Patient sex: M
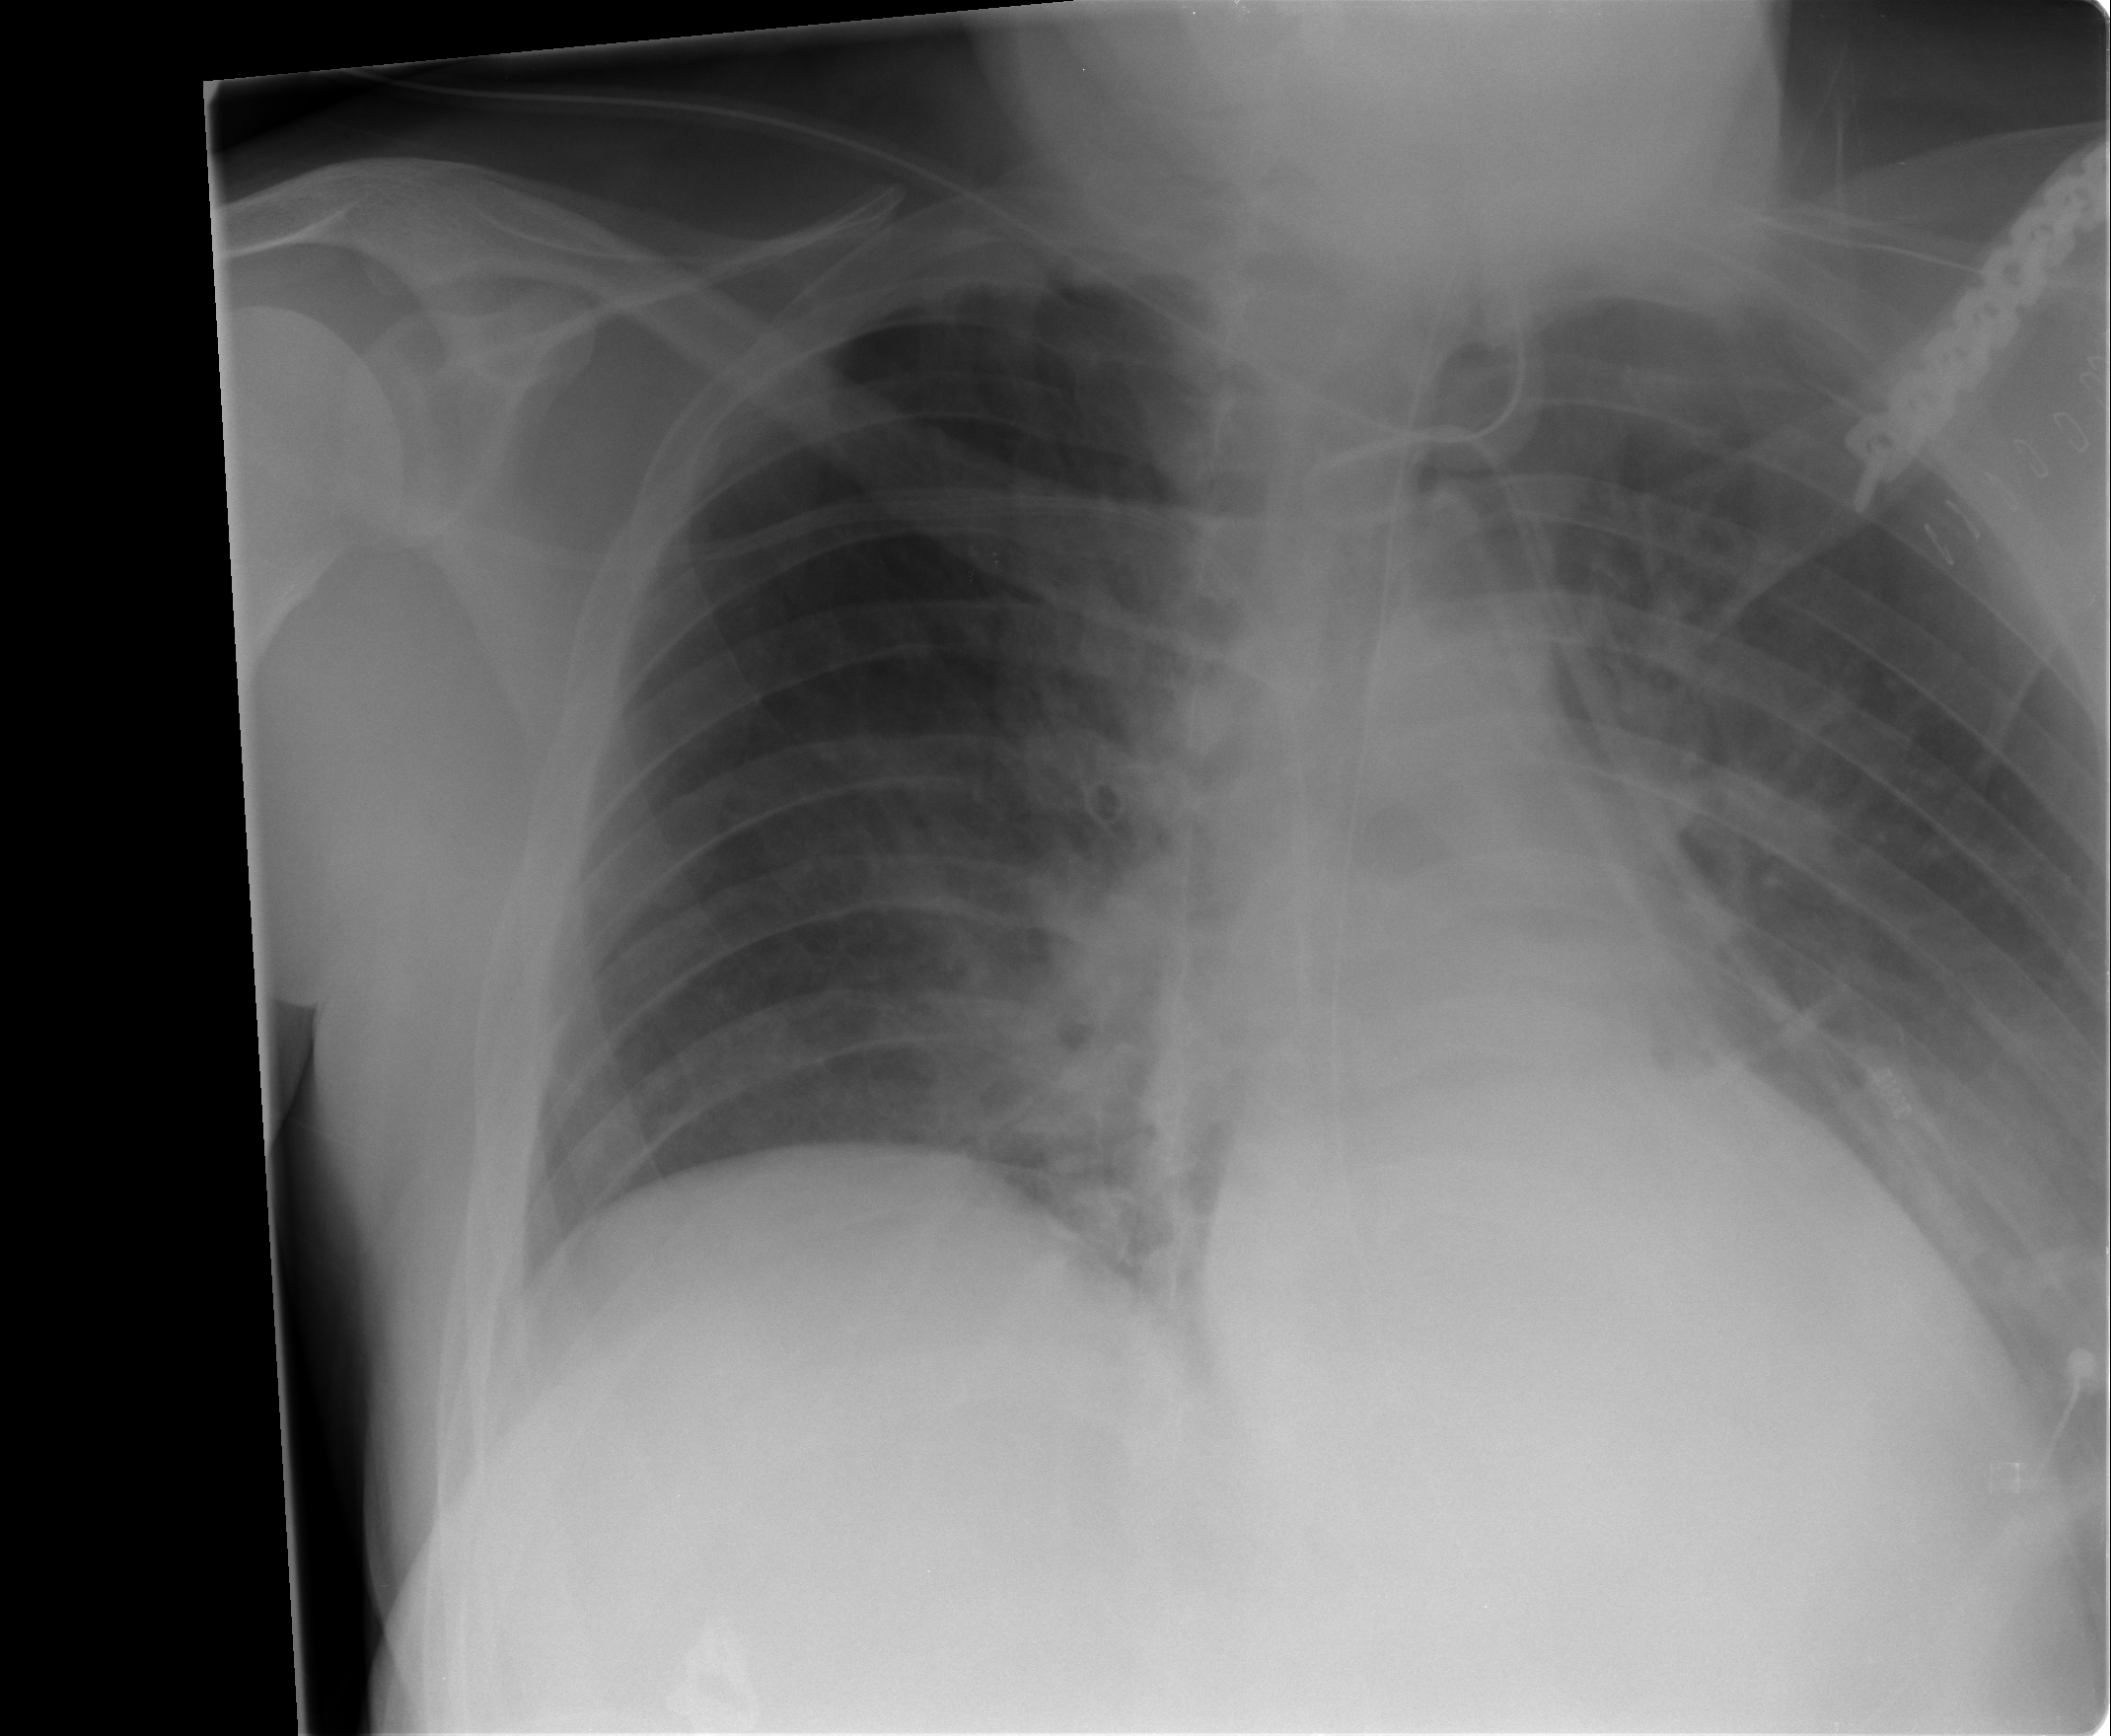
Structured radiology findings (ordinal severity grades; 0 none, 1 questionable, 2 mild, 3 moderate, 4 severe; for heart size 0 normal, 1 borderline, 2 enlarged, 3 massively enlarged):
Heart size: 0
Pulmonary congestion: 0
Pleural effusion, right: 0
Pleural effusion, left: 0
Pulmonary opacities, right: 0
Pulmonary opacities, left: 0
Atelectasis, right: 2
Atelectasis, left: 2